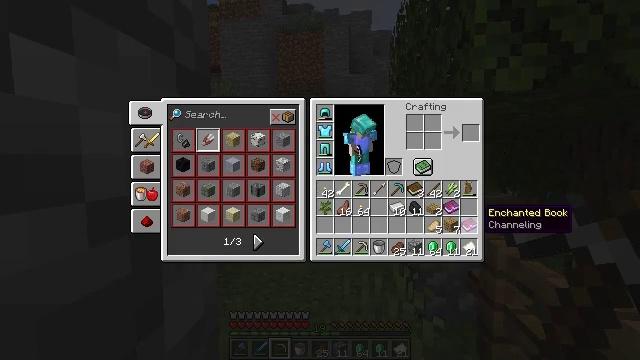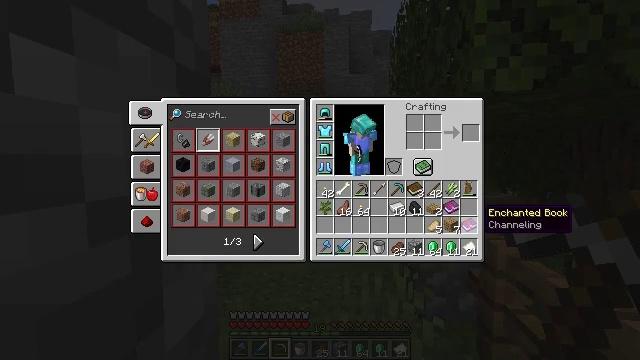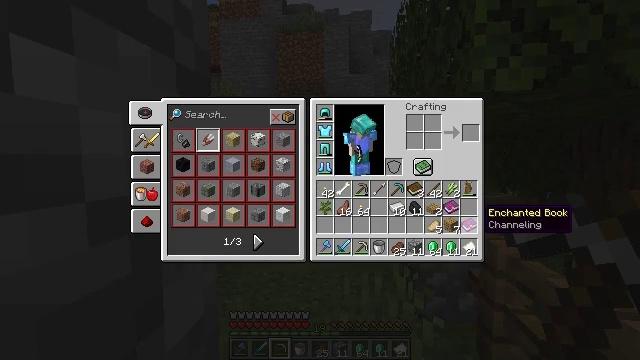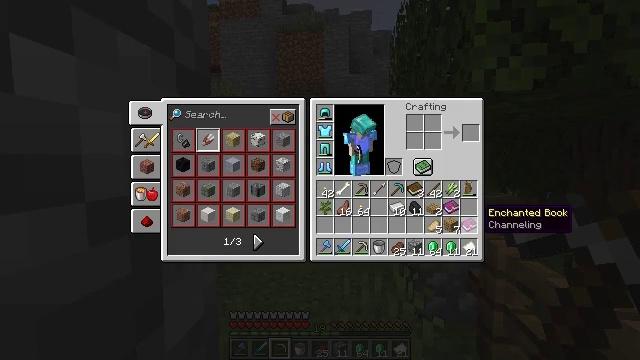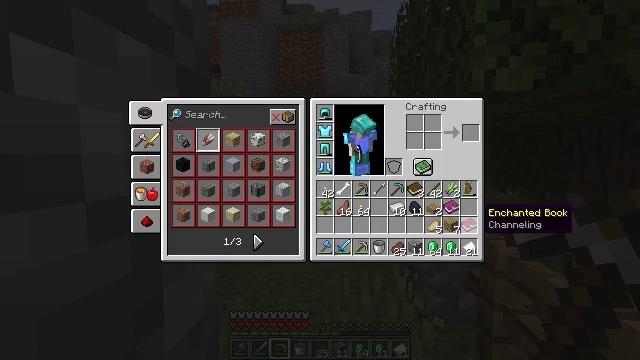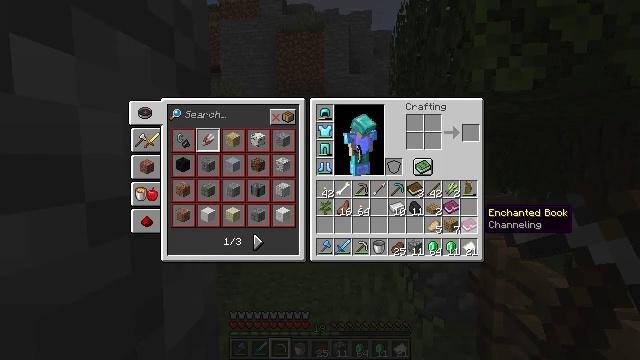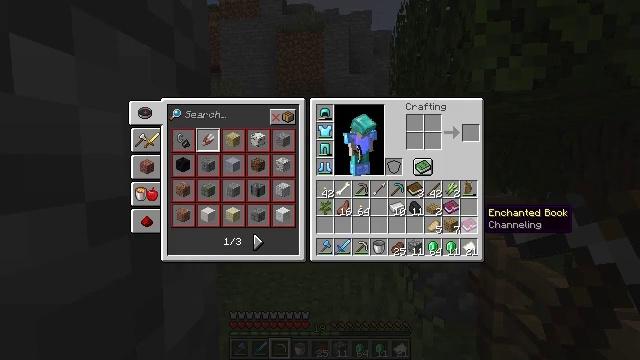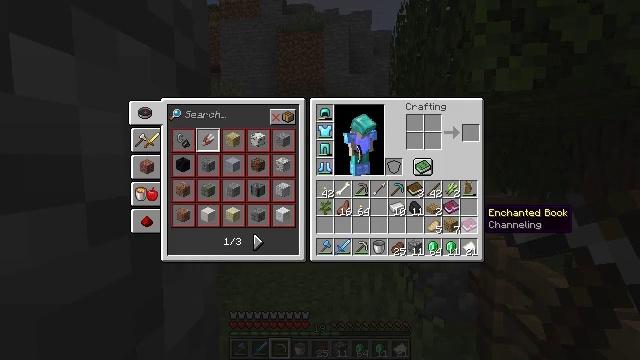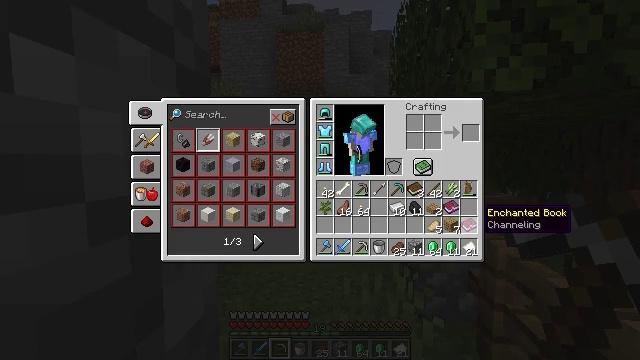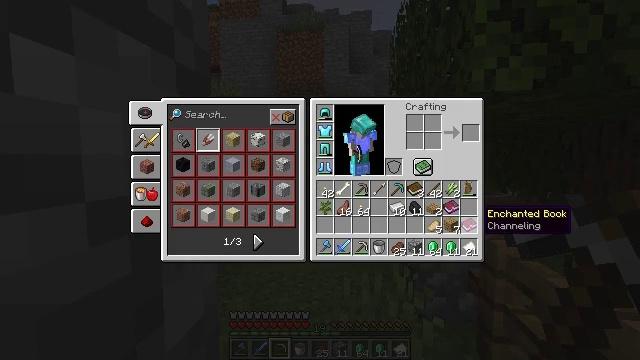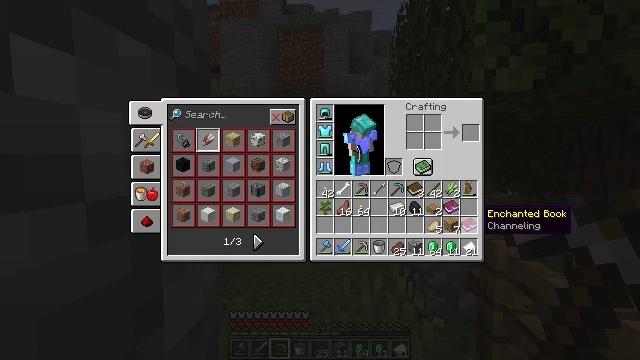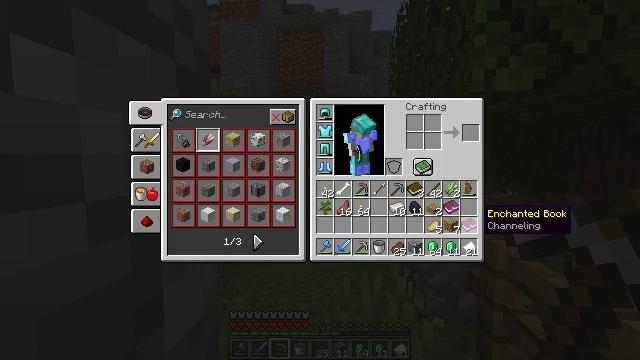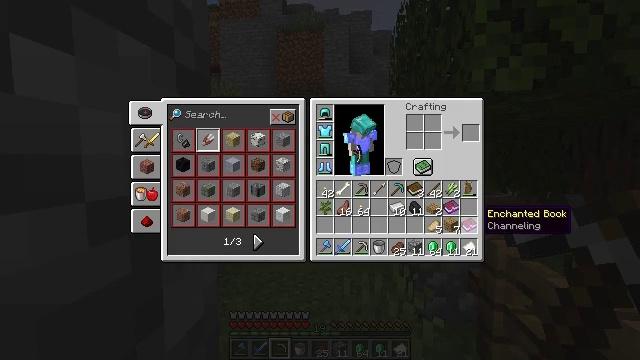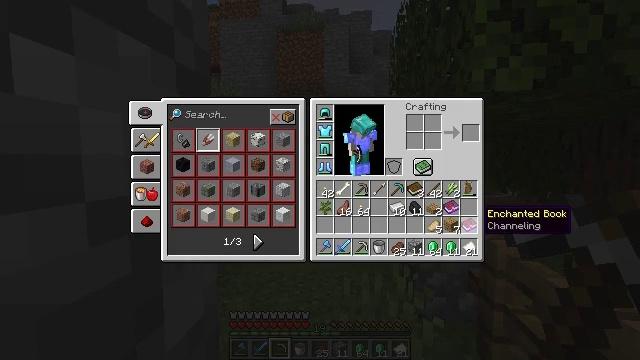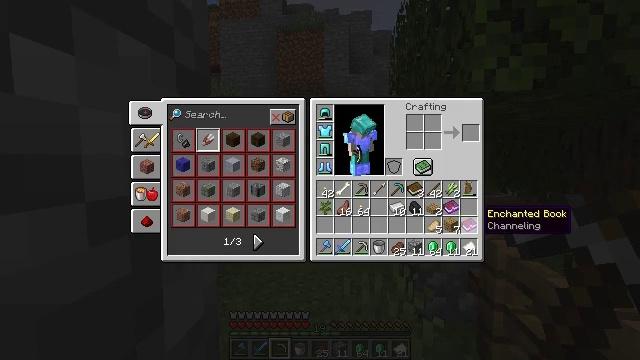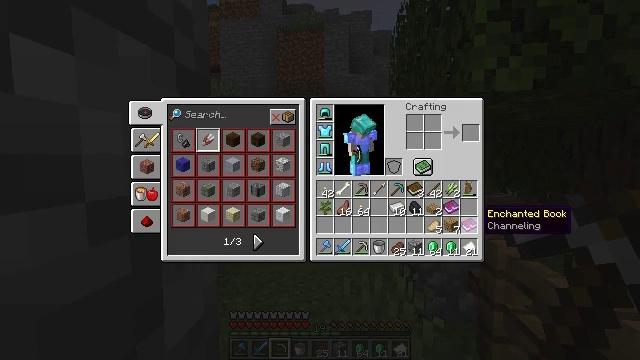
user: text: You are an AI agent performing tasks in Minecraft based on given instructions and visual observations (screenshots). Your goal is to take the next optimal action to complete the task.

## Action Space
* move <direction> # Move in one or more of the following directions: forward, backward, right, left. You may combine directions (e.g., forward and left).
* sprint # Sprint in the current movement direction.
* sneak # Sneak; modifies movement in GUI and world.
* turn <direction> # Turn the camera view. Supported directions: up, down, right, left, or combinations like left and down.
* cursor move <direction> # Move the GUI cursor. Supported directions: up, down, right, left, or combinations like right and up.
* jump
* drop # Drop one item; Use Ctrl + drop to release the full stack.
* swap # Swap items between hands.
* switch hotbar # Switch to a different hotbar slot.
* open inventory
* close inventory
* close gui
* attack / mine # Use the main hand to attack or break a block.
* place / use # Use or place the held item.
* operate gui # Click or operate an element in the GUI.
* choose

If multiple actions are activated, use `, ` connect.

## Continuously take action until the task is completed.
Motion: motion action
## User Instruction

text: Use the crafting table to craft a lantern.
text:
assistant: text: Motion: no_op
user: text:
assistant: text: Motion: no_op
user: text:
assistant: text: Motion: no_op
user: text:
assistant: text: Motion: no_op
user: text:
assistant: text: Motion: no_op
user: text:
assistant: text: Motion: no_op
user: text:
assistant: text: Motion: no_op
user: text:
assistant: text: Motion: no_op
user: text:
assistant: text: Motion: no_op
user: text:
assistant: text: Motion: no_op
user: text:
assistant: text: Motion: no_op
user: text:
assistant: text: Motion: no_op
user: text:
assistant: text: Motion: no_op
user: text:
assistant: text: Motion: no_op
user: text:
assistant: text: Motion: no_op
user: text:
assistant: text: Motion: no_op
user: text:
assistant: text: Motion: no_op
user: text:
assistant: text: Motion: no_op
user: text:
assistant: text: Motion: no_op
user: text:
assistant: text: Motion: no_op
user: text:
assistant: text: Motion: no_op
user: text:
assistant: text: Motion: no_op
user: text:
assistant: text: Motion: no_op
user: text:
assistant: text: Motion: no_op
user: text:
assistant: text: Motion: no_op
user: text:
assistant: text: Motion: no_op
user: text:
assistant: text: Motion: no_op
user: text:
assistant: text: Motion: no_op
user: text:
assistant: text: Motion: no_op
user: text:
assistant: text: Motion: no_op